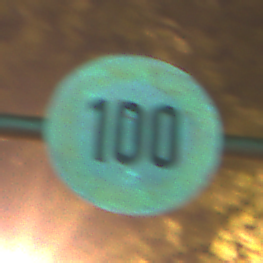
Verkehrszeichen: Geschwindigkeit100
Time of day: Night
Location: Outdoor (Urban)
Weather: PartlyCloudy
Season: NotSpecified
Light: Artificial